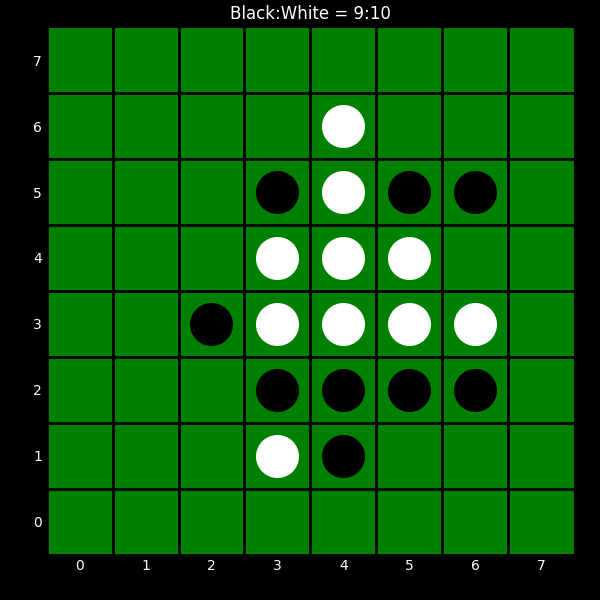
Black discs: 9
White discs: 10